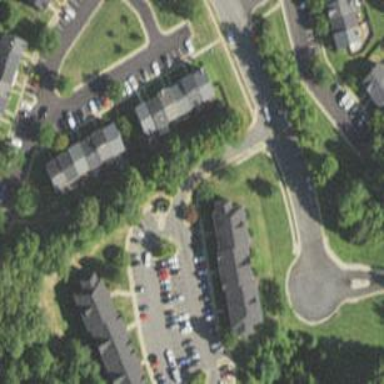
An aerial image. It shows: Parking space is available.